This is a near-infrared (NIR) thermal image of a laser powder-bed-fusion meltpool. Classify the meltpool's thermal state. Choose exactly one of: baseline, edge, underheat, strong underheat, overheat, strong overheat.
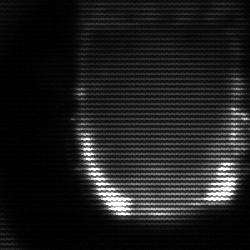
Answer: baseline